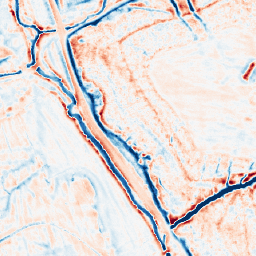
Category: edge_preserving
Decomposition family: bilateral
Decomposition parameters: d: 15
sigma_color: 25
sigma_space: 150
Upsampling method: nearest
Upsampling parameters: scale: 2
Upsampling scale: 2